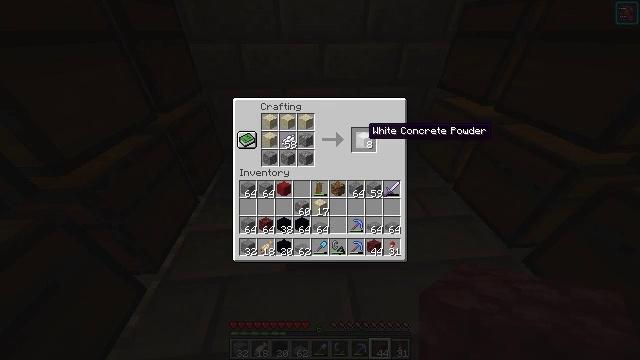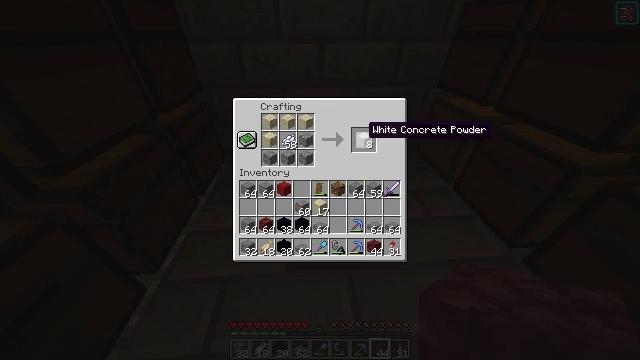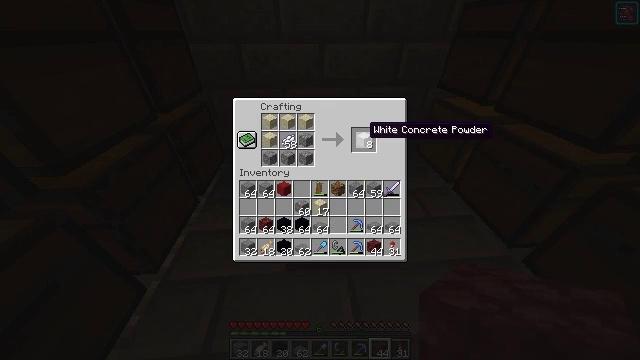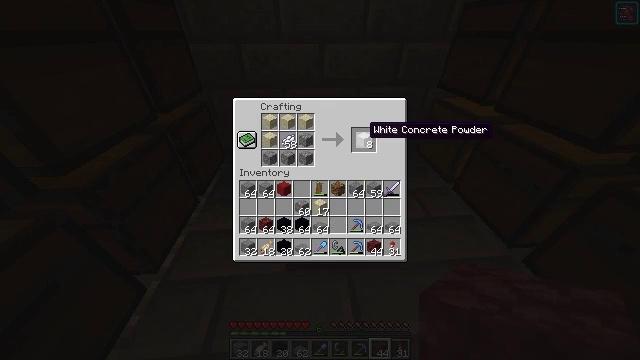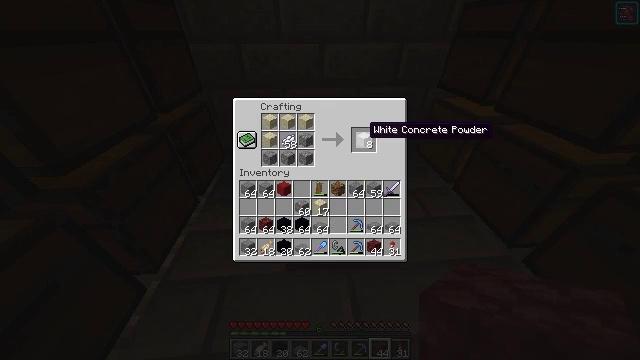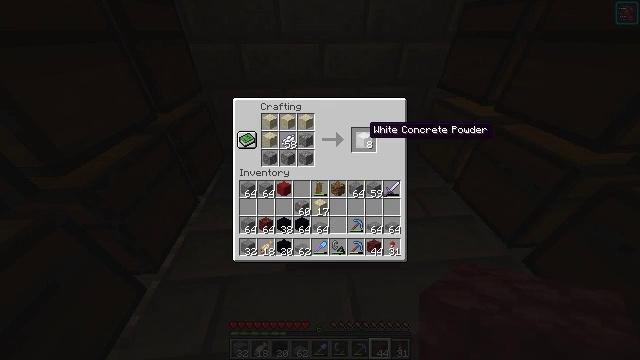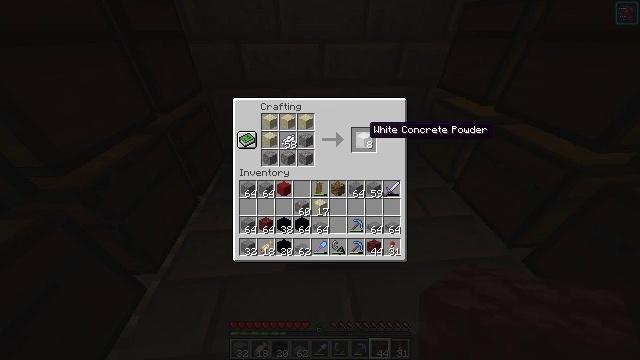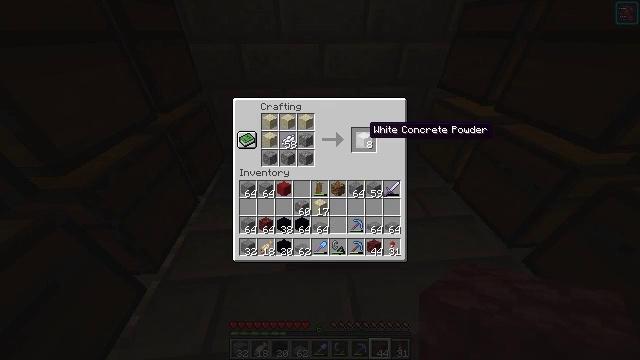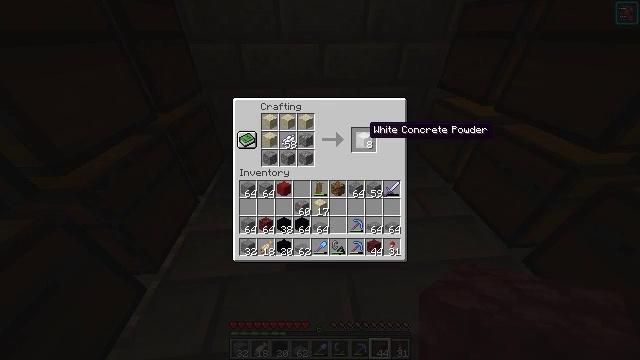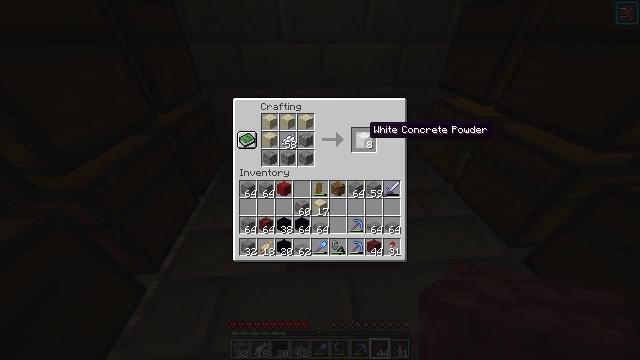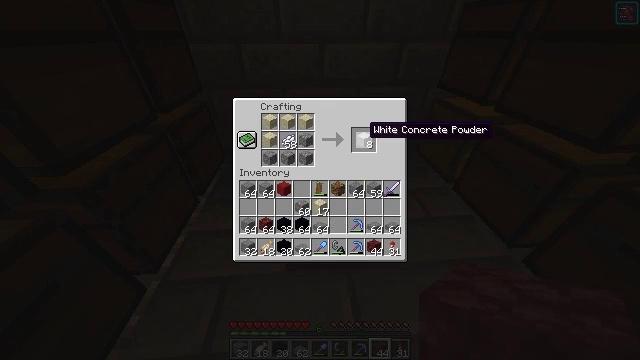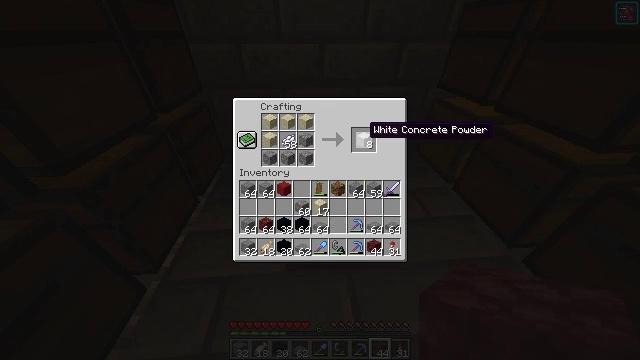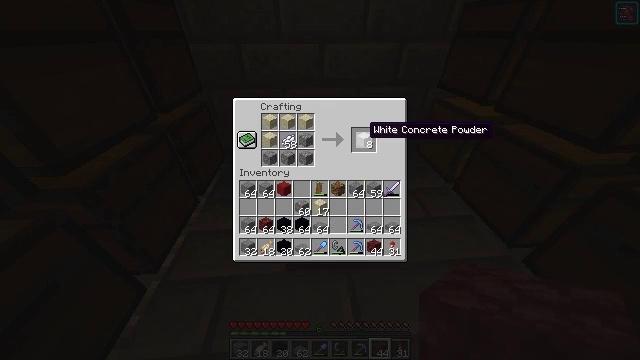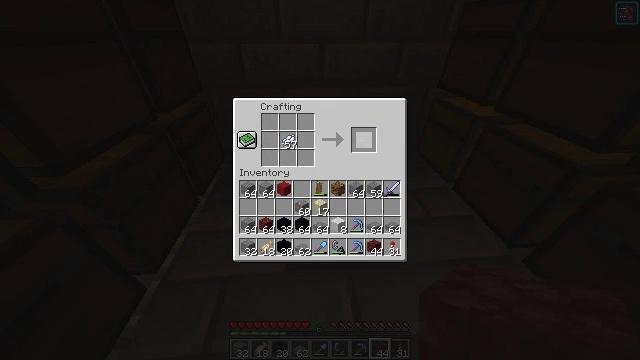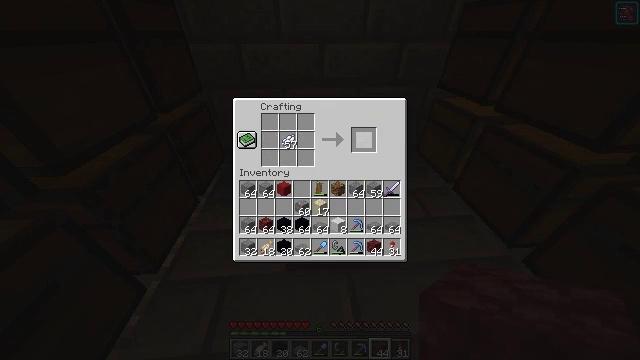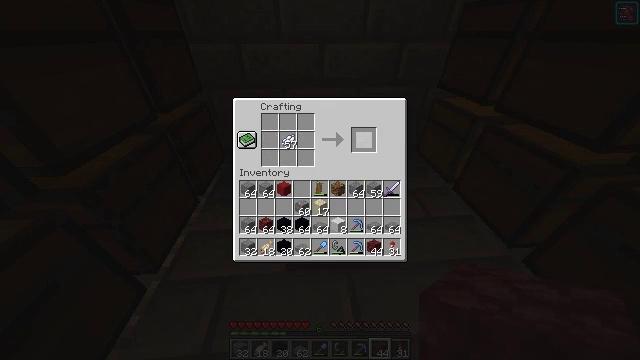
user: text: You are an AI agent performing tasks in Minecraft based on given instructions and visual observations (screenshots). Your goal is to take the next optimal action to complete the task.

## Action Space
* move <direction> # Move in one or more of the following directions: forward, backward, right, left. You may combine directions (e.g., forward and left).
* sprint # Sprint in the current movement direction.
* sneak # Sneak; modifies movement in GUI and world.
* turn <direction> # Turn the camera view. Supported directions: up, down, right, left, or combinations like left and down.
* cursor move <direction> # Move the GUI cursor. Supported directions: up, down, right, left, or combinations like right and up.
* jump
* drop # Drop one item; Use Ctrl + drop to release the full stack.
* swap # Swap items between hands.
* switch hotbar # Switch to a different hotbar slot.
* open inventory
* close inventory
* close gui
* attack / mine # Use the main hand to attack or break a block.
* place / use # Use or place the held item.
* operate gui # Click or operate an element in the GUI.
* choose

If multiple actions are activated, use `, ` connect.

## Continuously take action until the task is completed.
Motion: motion action
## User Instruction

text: Create white concrete powder at the crafting table.
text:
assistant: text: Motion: no_op
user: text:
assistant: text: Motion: no_op
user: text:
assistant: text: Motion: no_op
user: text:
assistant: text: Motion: no_op
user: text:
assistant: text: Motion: no_op
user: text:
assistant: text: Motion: no_op
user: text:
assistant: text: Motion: no_op
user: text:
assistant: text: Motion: no_op
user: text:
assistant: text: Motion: no_op
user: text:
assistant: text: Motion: sneak
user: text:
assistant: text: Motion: sneak
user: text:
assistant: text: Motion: sneak
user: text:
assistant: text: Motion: sneak, choose
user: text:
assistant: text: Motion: sneak, choose
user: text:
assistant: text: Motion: sneak
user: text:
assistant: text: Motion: sneak
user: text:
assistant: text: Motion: sneak
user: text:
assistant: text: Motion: sneak
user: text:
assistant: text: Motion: no_op
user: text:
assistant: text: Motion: no_op
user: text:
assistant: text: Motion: no_op
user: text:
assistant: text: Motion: no_op
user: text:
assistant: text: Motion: cursor move down
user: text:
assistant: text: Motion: cursor move left and down
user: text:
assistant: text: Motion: cursor move left and down
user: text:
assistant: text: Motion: cursor move left and down
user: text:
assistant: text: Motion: no_op
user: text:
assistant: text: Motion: cursor move down
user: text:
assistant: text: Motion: no_op
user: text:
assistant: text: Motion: no_op